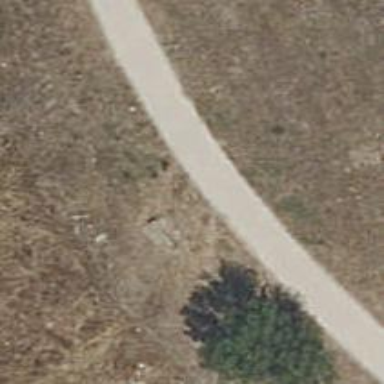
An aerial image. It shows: Dirt footway.